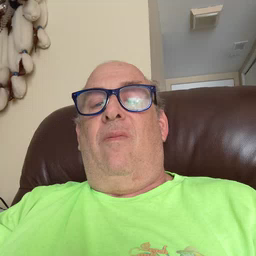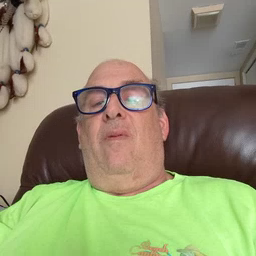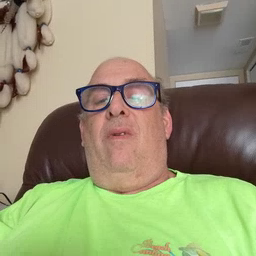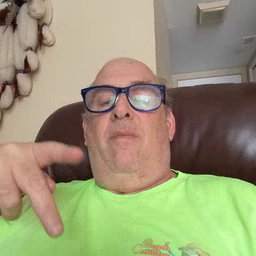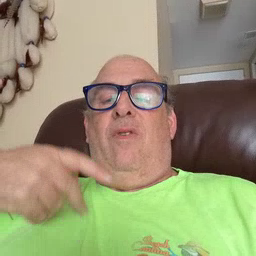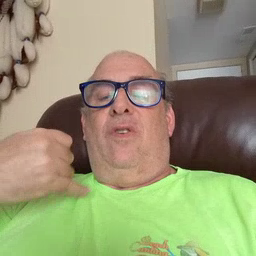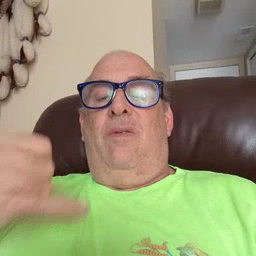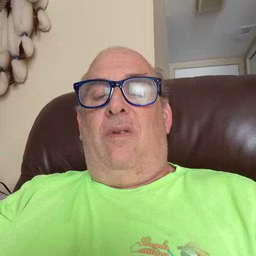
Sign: pajamas